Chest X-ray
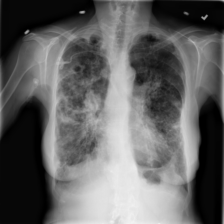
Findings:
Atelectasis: negative
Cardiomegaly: negative
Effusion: negative
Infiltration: negative
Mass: negative
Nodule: negative
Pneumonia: negative
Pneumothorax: negative
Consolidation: negative
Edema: negative
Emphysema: negative
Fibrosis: negative
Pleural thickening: negative
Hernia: negative